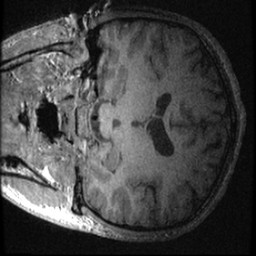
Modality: T1w
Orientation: coronal
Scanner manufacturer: ge
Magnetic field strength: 3 T
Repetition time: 0.007008 s
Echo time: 0.002612 s